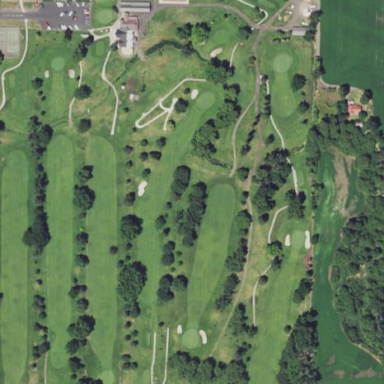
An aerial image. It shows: Golf course.